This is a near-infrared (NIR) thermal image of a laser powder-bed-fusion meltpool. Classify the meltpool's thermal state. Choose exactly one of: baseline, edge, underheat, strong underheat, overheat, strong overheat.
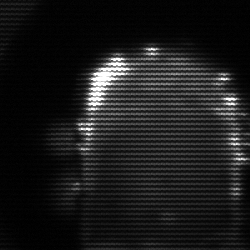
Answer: baseline